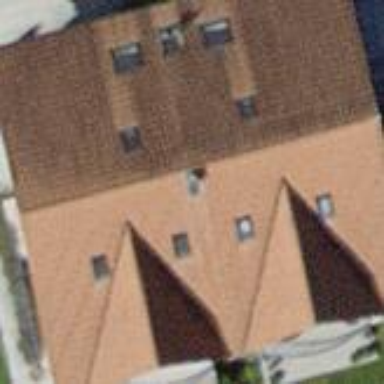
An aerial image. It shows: Gabled terrace building with roof tiles.